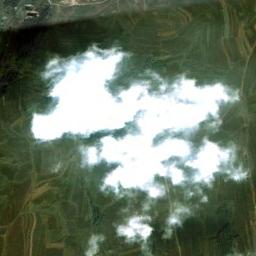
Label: cloud